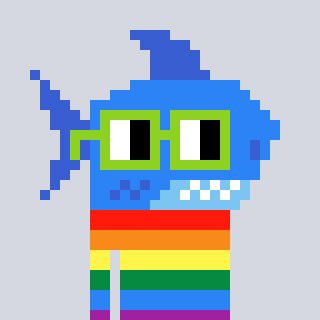
a pixel art character with square light green glasses, a shark-shaped head and a magenta-colored body on a cool background